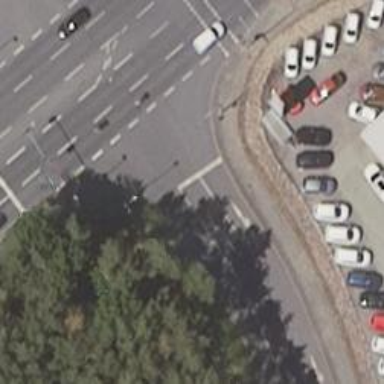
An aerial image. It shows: Road with traffic signals.